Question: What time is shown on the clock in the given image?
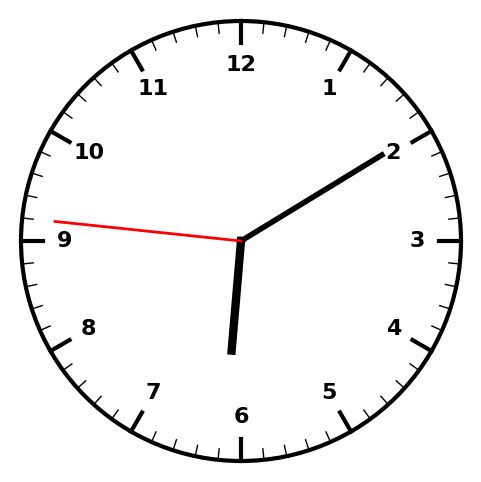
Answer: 06:09:46